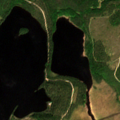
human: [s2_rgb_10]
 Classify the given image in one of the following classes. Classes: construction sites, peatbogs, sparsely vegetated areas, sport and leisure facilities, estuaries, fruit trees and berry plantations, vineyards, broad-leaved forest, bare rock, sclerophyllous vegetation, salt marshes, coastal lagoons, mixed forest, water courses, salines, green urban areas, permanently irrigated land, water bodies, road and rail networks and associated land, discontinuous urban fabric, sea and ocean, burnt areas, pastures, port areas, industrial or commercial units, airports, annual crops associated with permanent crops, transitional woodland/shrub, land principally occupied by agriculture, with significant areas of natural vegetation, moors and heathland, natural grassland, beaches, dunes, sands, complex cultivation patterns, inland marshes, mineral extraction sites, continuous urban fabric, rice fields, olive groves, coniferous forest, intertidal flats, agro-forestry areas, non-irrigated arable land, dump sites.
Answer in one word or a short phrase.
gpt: coniferous forest, mixed forest, peatbogs, water bodies